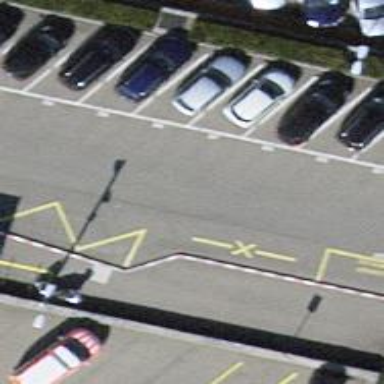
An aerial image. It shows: Bus stop equipped with public transport stop position.